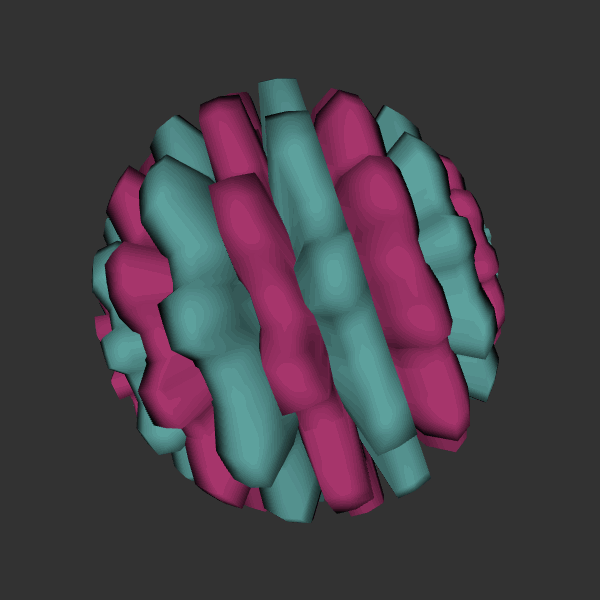
Background: dark